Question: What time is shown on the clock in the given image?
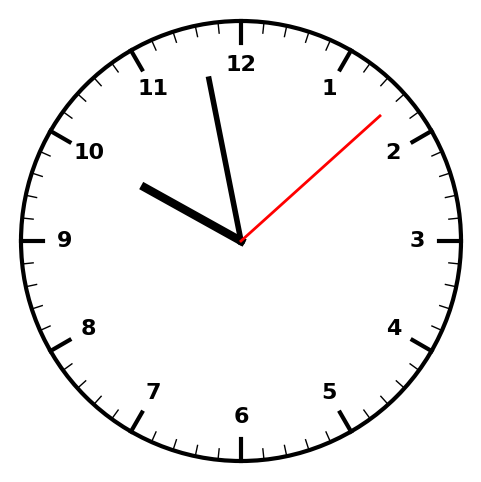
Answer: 09:58:08